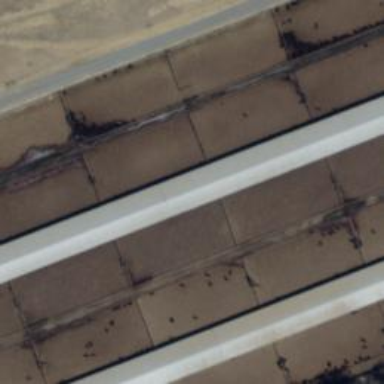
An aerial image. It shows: Cowshed building.